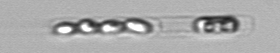
Label: Guinardia_delicatula_TAG_internal_parasite